Question: I'm having a weird problem with fb sdk for iphone.
It was working all fine till yesterday. I started getting an empty fb dialog when trying to post to wall. If I click Publish, it publishes fine, but the preview is not visible!
Tried uninstalling the app, also reauthorizing in fb and nothing...
Any idea?

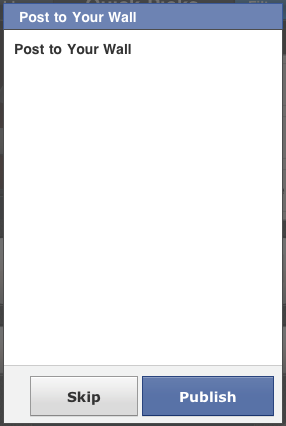
Answer: Having same issue: please add your votes and comments to <URL>
this will help speed up the process